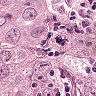
Metastatic tissue present: yes